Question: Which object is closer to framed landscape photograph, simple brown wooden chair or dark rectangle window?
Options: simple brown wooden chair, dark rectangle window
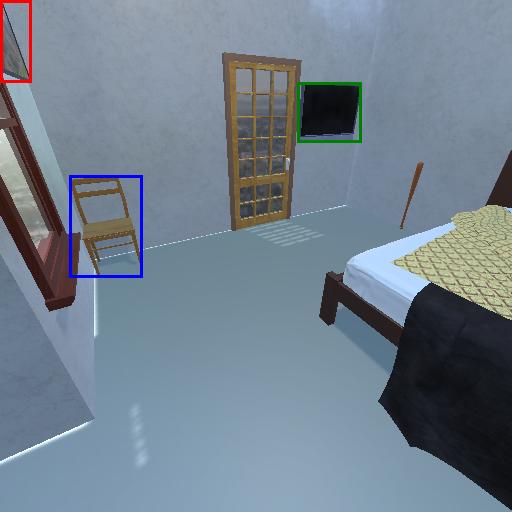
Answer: simple brown wooden chair